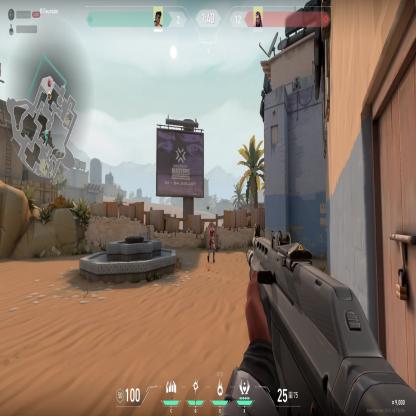
Label: enemy